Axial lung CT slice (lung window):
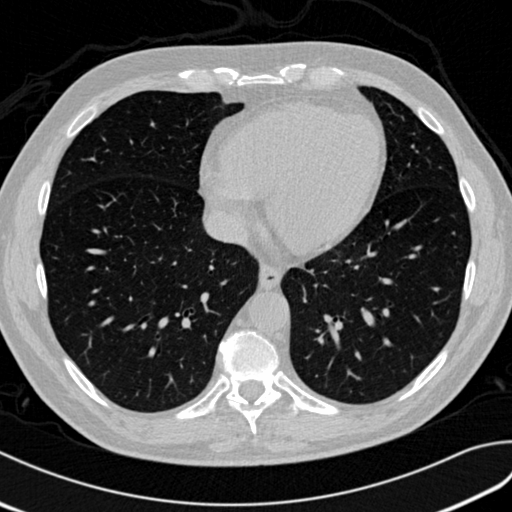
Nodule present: no